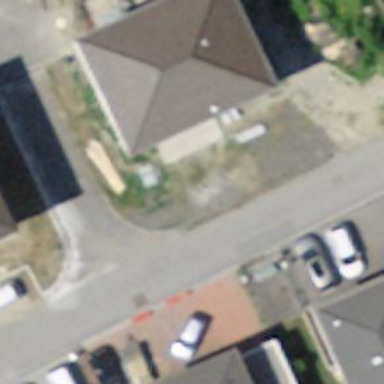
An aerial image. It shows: Simple house.